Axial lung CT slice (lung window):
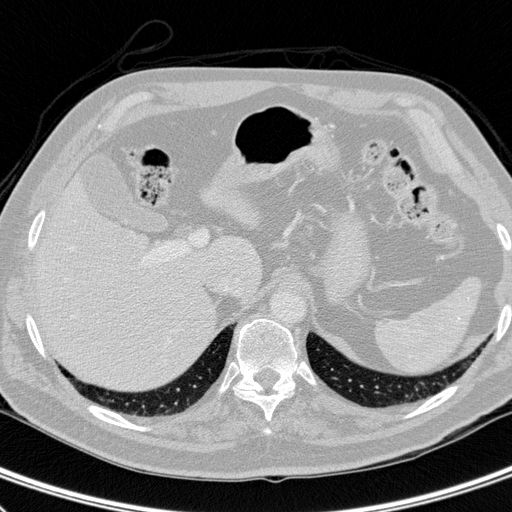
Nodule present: no